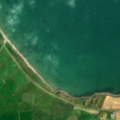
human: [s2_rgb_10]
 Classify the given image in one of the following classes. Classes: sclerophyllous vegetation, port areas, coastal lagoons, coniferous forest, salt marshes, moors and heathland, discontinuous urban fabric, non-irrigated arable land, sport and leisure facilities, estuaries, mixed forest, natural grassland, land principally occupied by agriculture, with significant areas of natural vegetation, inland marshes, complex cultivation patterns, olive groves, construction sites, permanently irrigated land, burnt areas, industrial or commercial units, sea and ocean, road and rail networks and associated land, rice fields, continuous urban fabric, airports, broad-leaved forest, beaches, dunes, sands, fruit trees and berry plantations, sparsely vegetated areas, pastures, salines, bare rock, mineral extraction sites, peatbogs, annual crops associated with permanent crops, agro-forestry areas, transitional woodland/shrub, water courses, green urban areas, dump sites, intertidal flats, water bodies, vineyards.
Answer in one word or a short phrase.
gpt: non-irrigated arable land, pastures, sea and ocean